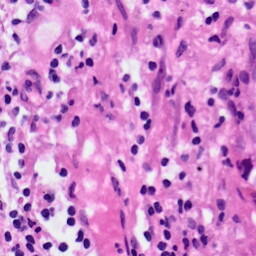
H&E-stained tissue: Lung